Question: when I try to create arrays in my script I get errors.
'id[1]=string2;' would generate error 'id[1]=string2: not found'
I'm guessing it has something to do with the fact that im in a if statement or while loop since the use '[]'? I'm running a VM so attached is a pic of the script thus far the array at top 'a[1]=string;' generates no errors but the one in the logic 'id[1]=string2;' does.

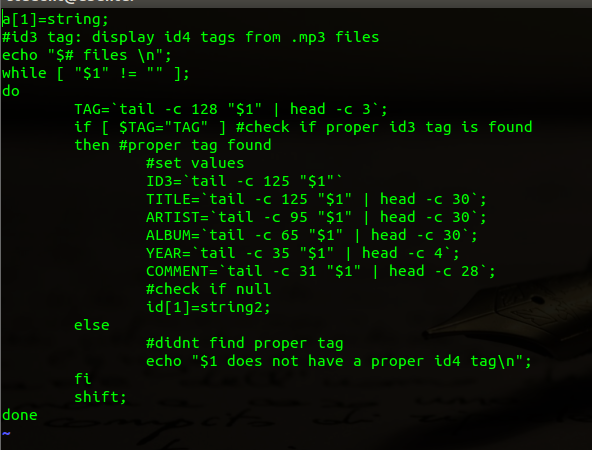
Answer: Posting as an answer so this question can be marked as resolved:
Your script is being executed by 'sh', not 'bash'. Add a correct shebang line as the first line of the script file:
'''
#!/bin/bash
'''